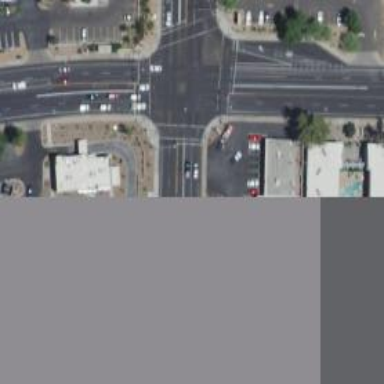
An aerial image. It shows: Solid stop line on the road marking.